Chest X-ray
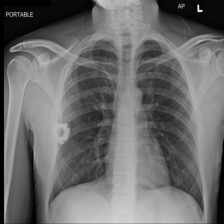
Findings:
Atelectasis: negative
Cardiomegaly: negative
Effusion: negative
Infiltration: negative
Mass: negative
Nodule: negative
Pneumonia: negative
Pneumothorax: negative
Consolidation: negative
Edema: negative
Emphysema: negative
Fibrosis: negative
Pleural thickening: negative
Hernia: negative